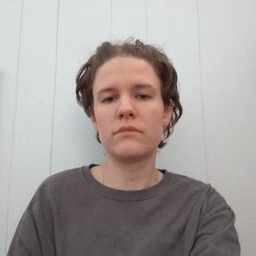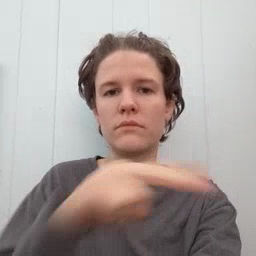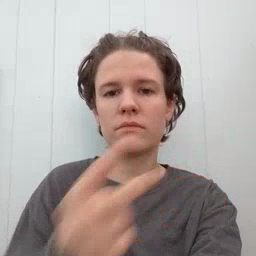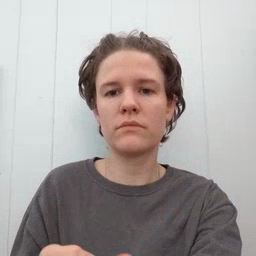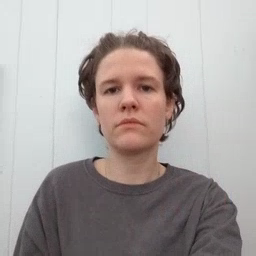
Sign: fall